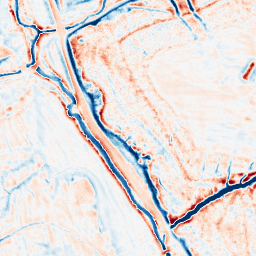
Category: edge_preserving
Decomposition family: bilateral
Decomposition parameters: d: 15
sigma_color: 75
sigma_space: 150
Upsampling method: sinc_hamming
Upsampling parameters: scale: 2
kernel_size: 8
Upsampling scale: 2